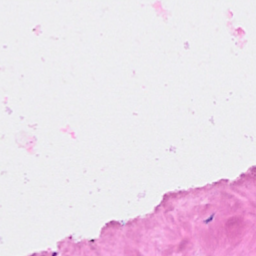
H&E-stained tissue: Breast